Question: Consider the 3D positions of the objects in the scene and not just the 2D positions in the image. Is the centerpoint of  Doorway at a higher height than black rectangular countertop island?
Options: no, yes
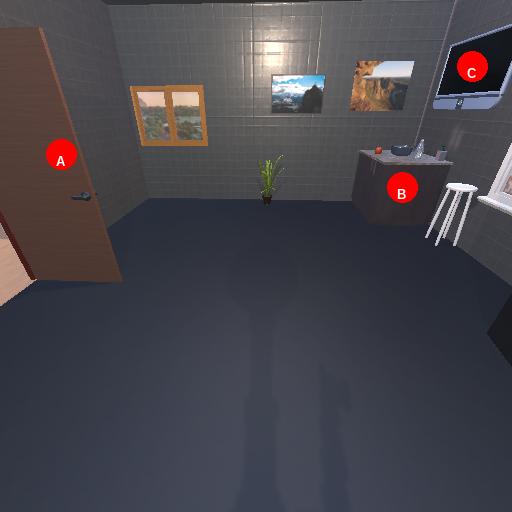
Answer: no